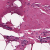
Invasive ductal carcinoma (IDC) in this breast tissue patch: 0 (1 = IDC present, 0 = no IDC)